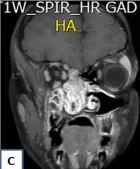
With a peripheral enhancing on T1-weighted-gadolinium sequences.
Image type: radiology (mri)